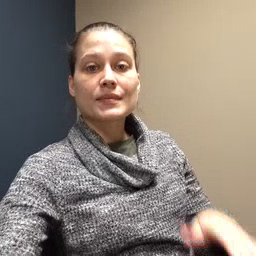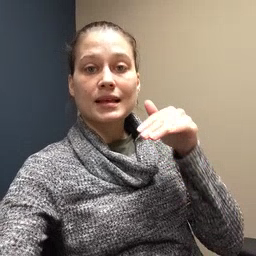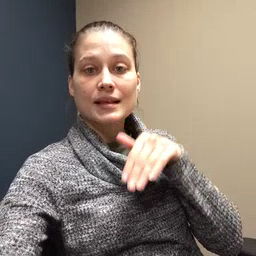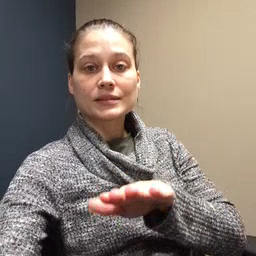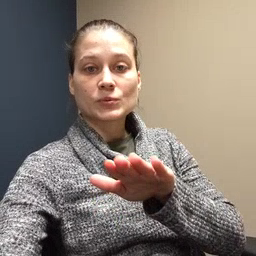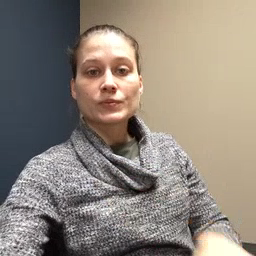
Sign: into